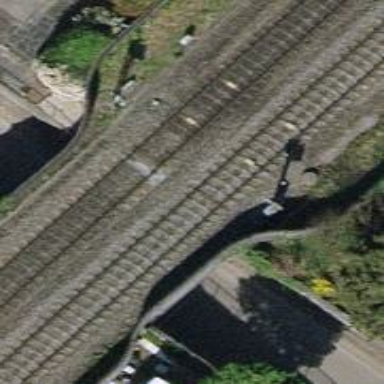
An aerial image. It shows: Railway signal.